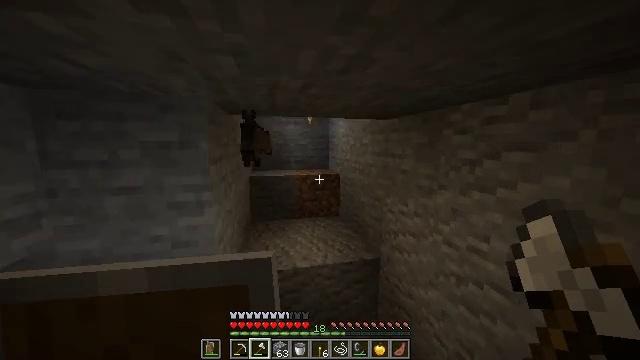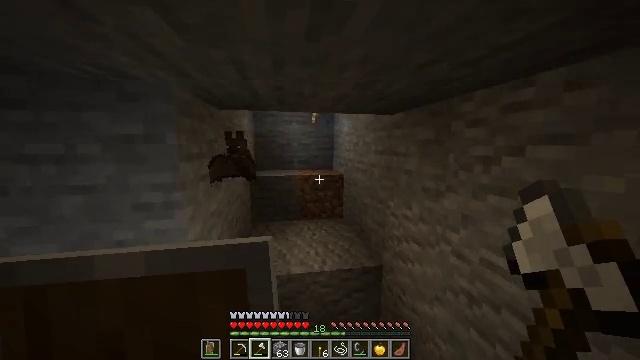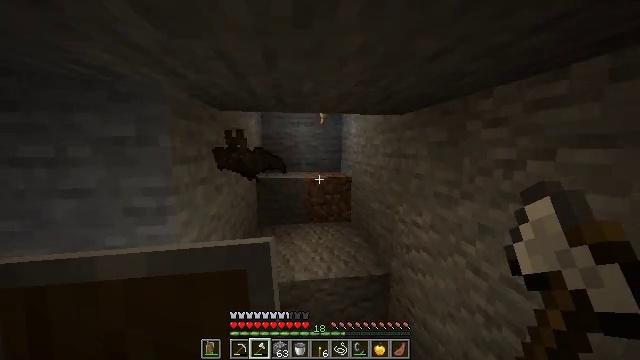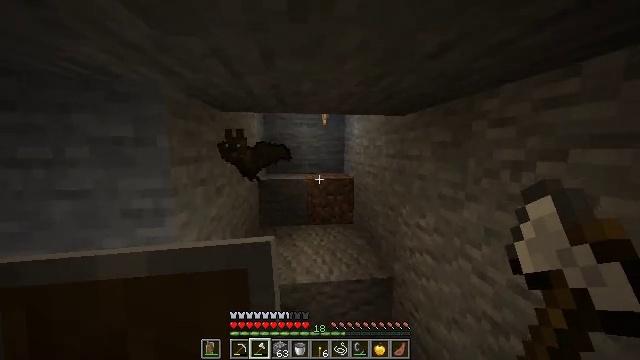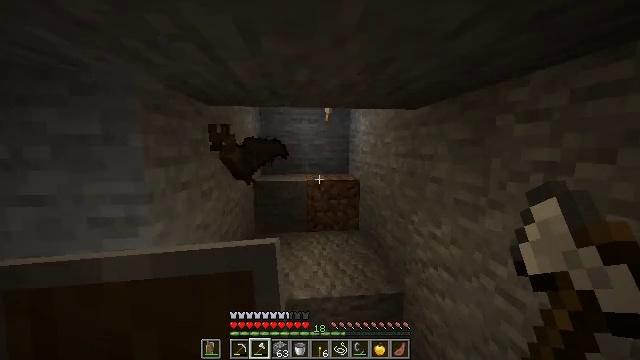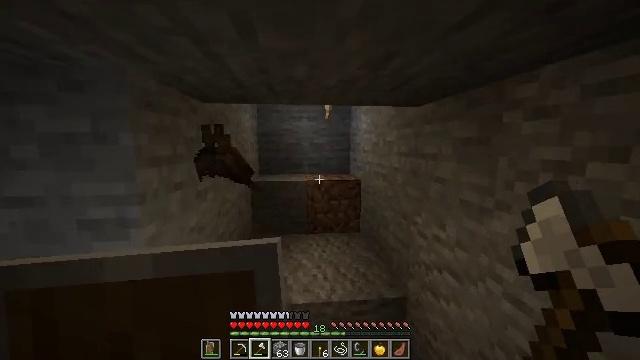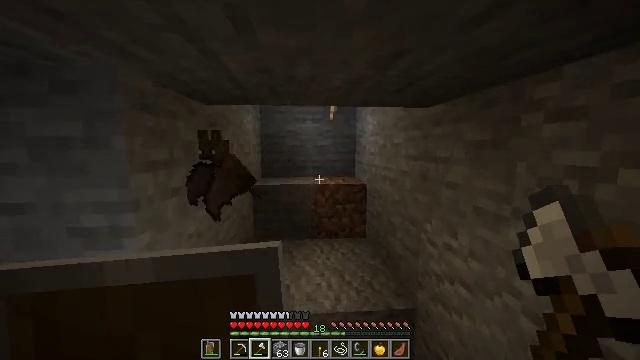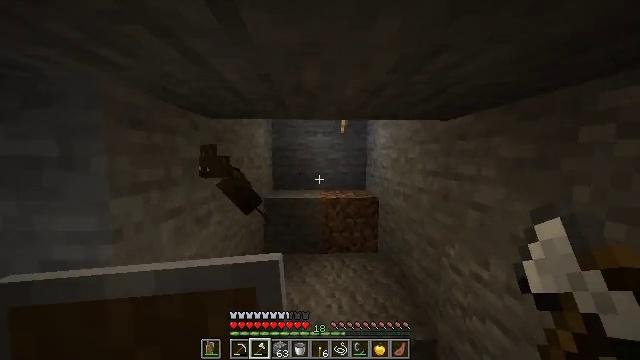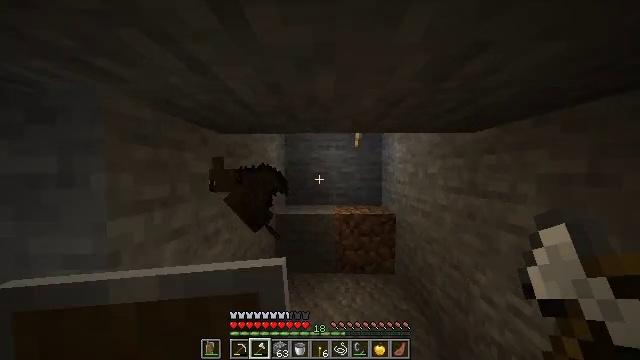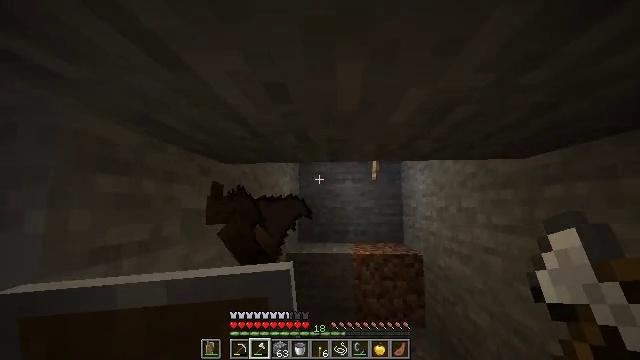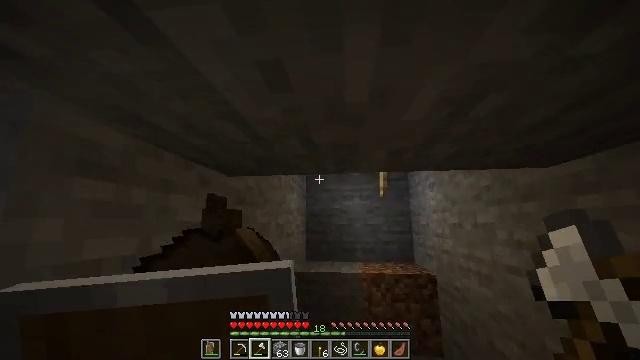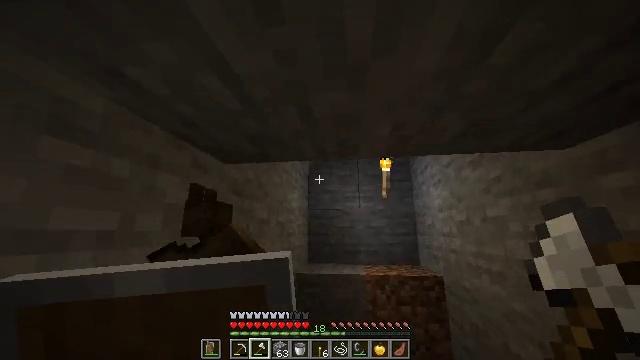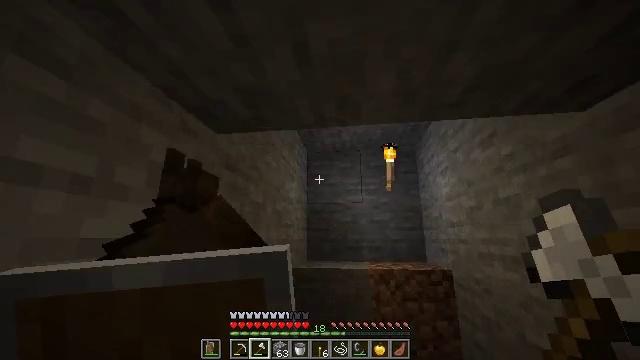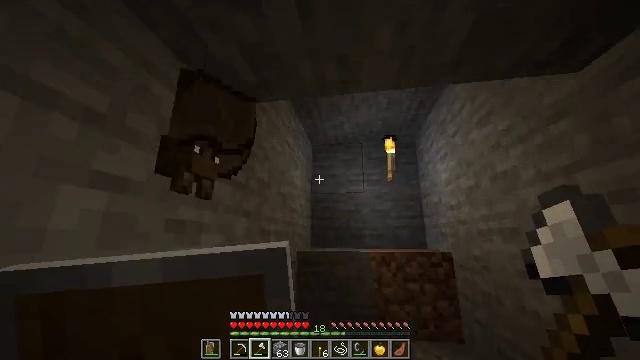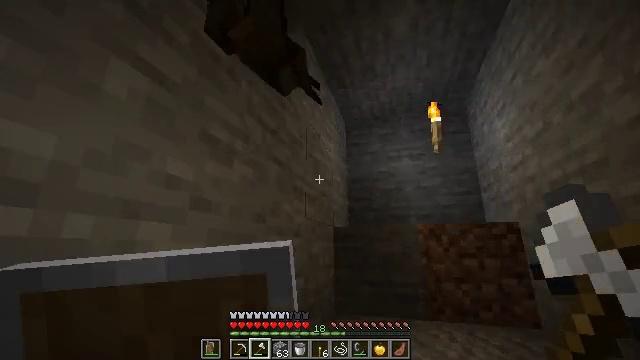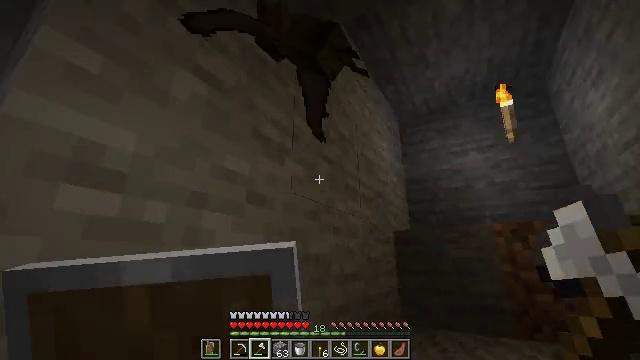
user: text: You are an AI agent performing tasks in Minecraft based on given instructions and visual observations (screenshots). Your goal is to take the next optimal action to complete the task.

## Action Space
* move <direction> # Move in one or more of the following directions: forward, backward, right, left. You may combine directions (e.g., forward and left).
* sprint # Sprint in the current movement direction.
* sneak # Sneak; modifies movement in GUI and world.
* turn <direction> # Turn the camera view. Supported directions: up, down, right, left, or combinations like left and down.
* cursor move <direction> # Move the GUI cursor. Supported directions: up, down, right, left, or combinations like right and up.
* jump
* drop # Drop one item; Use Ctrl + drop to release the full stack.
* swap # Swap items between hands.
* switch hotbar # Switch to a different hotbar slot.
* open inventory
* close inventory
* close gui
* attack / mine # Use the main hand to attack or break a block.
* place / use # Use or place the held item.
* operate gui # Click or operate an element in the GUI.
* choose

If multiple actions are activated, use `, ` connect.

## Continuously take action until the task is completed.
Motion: motion action
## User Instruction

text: Combat the bat.
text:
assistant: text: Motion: move forward, sprint, turn left
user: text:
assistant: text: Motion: sprint, turn left
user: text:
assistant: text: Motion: sprint
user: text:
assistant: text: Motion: sprint
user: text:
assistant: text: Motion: sprint
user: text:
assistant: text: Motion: move forward, sprint, turn left
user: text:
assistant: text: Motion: move forward, sprint, turn left and up
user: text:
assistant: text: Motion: move forward, sprint, turn left and up
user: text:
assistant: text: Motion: move forward, sprint, turn left and up
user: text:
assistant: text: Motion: sprint, turn left and up
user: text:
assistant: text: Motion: sprint, turn up
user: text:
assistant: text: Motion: sprint
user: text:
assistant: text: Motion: sprint, turn left
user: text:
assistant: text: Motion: sprint, turn left and up
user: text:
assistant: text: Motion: sprint, turn left and up
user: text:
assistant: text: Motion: sprint, turn left and up
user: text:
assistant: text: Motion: turn left and up
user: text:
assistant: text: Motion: turn left and up
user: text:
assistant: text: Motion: turn left and up
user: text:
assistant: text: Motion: turn right and up
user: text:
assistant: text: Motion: turn right and up
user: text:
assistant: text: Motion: turn right and up
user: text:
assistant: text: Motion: turn right and up
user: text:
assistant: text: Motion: attack / mine
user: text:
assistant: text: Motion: attack / mine
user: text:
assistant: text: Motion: attack / mine
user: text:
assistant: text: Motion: turn left
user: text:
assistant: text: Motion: no_op
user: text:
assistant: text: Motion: sprint